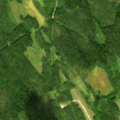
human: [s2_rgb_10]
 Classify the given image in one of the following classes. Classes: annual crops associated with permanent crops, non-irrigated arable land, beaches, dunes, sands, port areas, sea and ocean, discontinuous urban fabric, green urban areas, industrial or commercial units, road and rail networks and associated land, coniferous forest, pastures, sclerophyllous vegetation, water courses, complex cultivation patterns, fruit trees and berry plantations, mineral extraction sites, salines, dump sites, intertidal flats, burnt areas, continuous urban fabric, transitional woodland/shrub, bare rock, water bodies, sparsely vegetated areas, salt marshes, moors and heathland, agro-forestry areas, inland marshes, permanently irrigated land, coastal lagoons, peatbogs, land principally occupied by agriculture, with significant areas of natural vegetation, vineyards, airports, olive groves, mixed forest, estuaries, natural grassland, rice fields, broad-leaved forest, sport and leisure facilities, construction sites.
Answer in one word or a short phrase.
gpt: coniferous forest, mixed forest